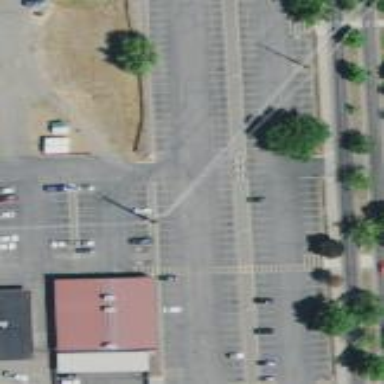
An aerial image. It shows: Parking area with asphalt surface.